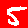
Digit: 5